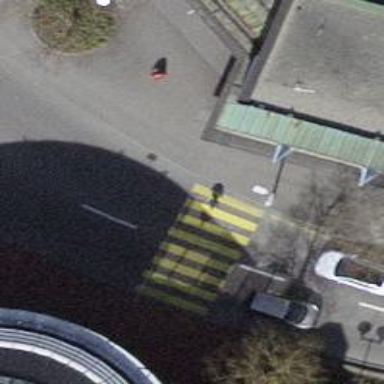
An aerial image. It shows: Marked road crossing.